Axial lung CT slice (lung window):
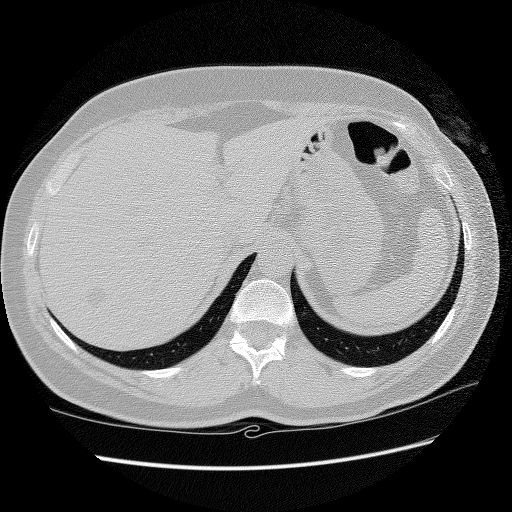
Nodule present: no